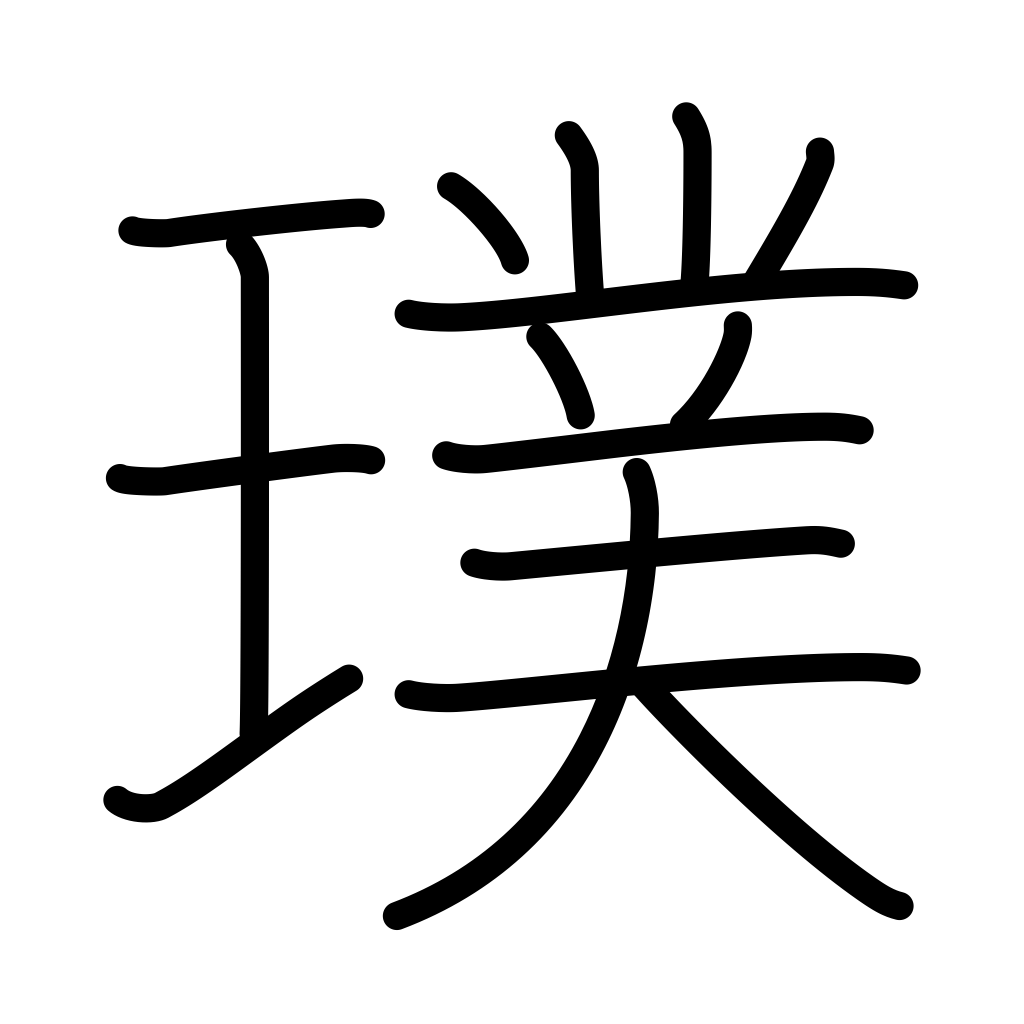
Meaning: uncut gem, unpolished gem